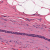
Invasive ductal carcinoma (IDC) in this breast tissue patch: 0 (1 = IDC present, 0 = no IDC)